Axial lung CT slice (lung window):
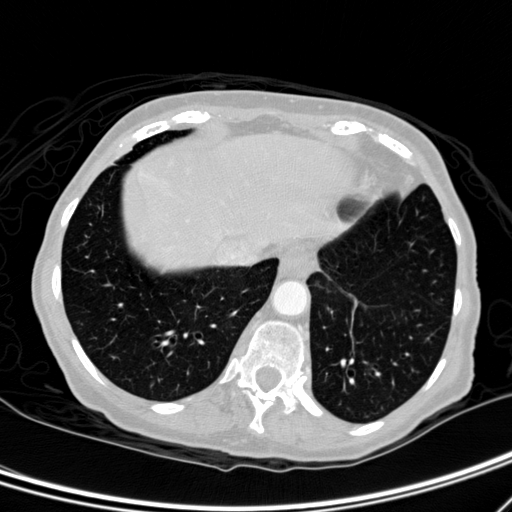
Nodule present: no